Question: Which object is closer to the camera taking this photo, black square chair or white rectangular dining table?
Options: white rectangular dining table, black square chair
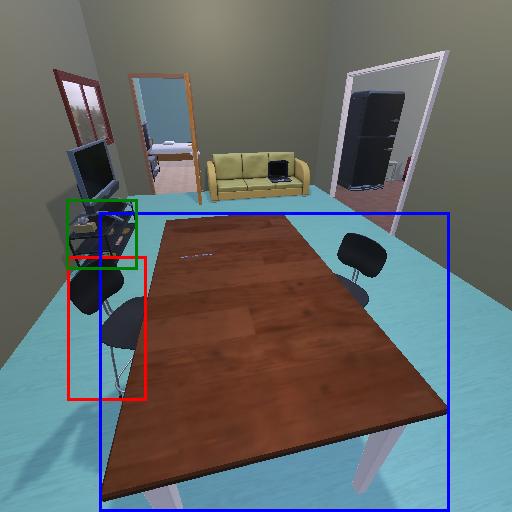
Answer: white rectangular dining table